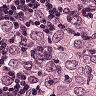
Metastatic tissue present: yes